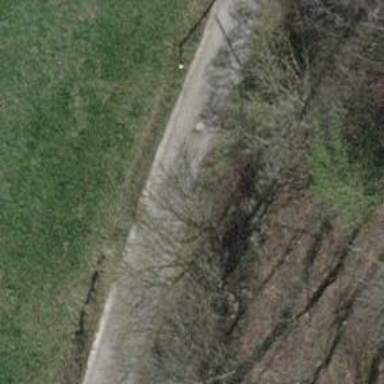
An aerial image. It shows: Paved residential road.